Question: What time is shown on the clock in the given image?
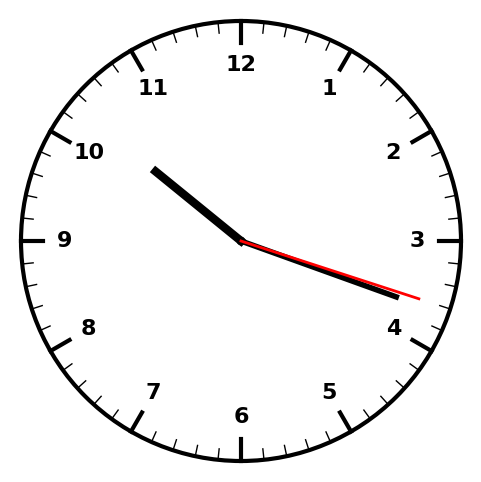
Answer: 10:18:18